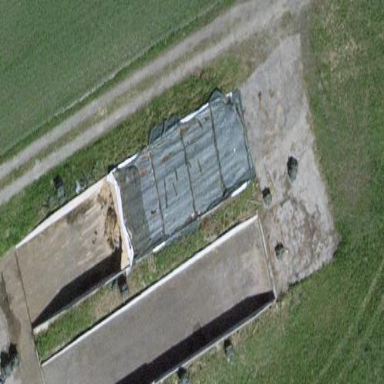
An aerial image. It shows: Bunker silo.